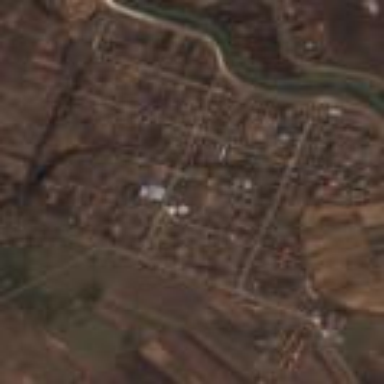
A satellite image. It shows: Residential area in village.